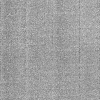
Atmospheric dust classification: dusty